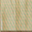
Piece: xx